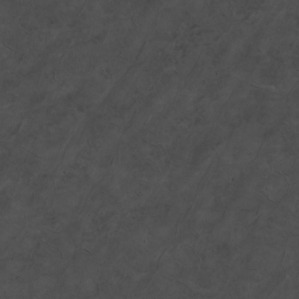
Label: non_frost